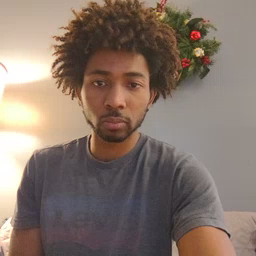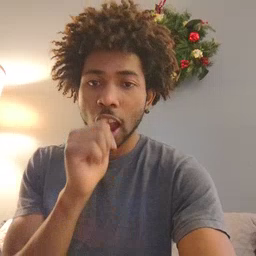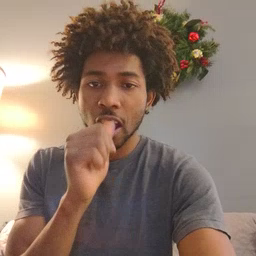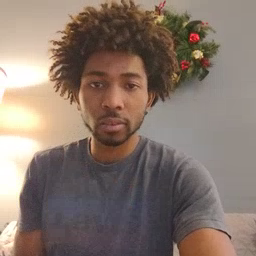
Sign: not